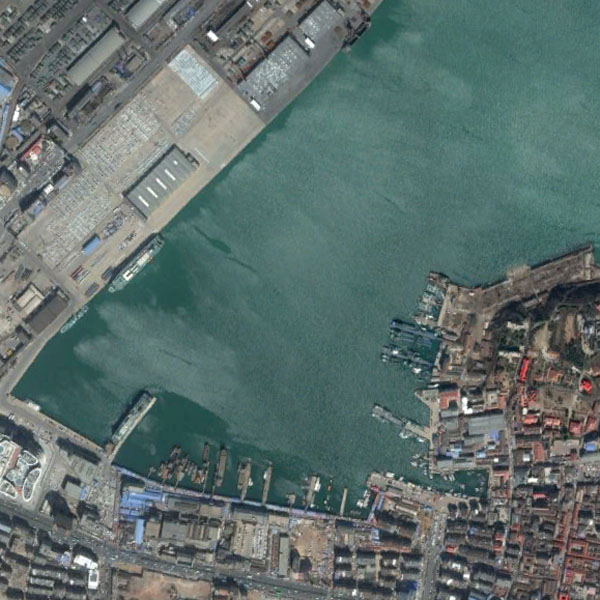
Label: Port